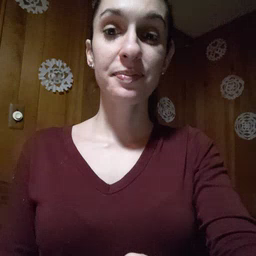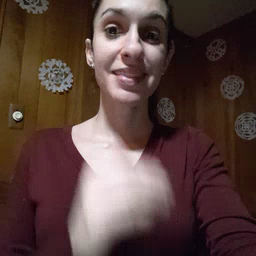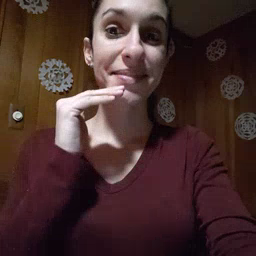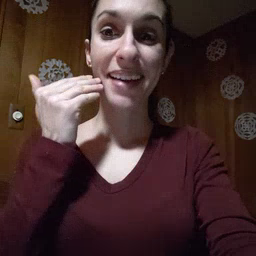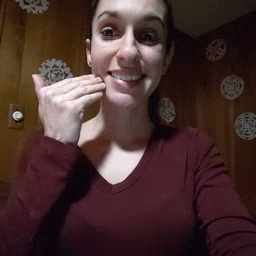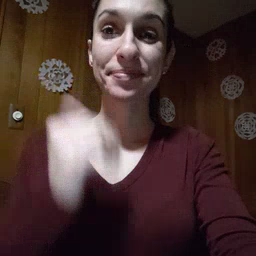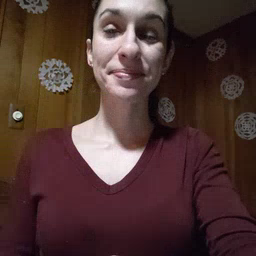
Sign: smile